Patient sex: M
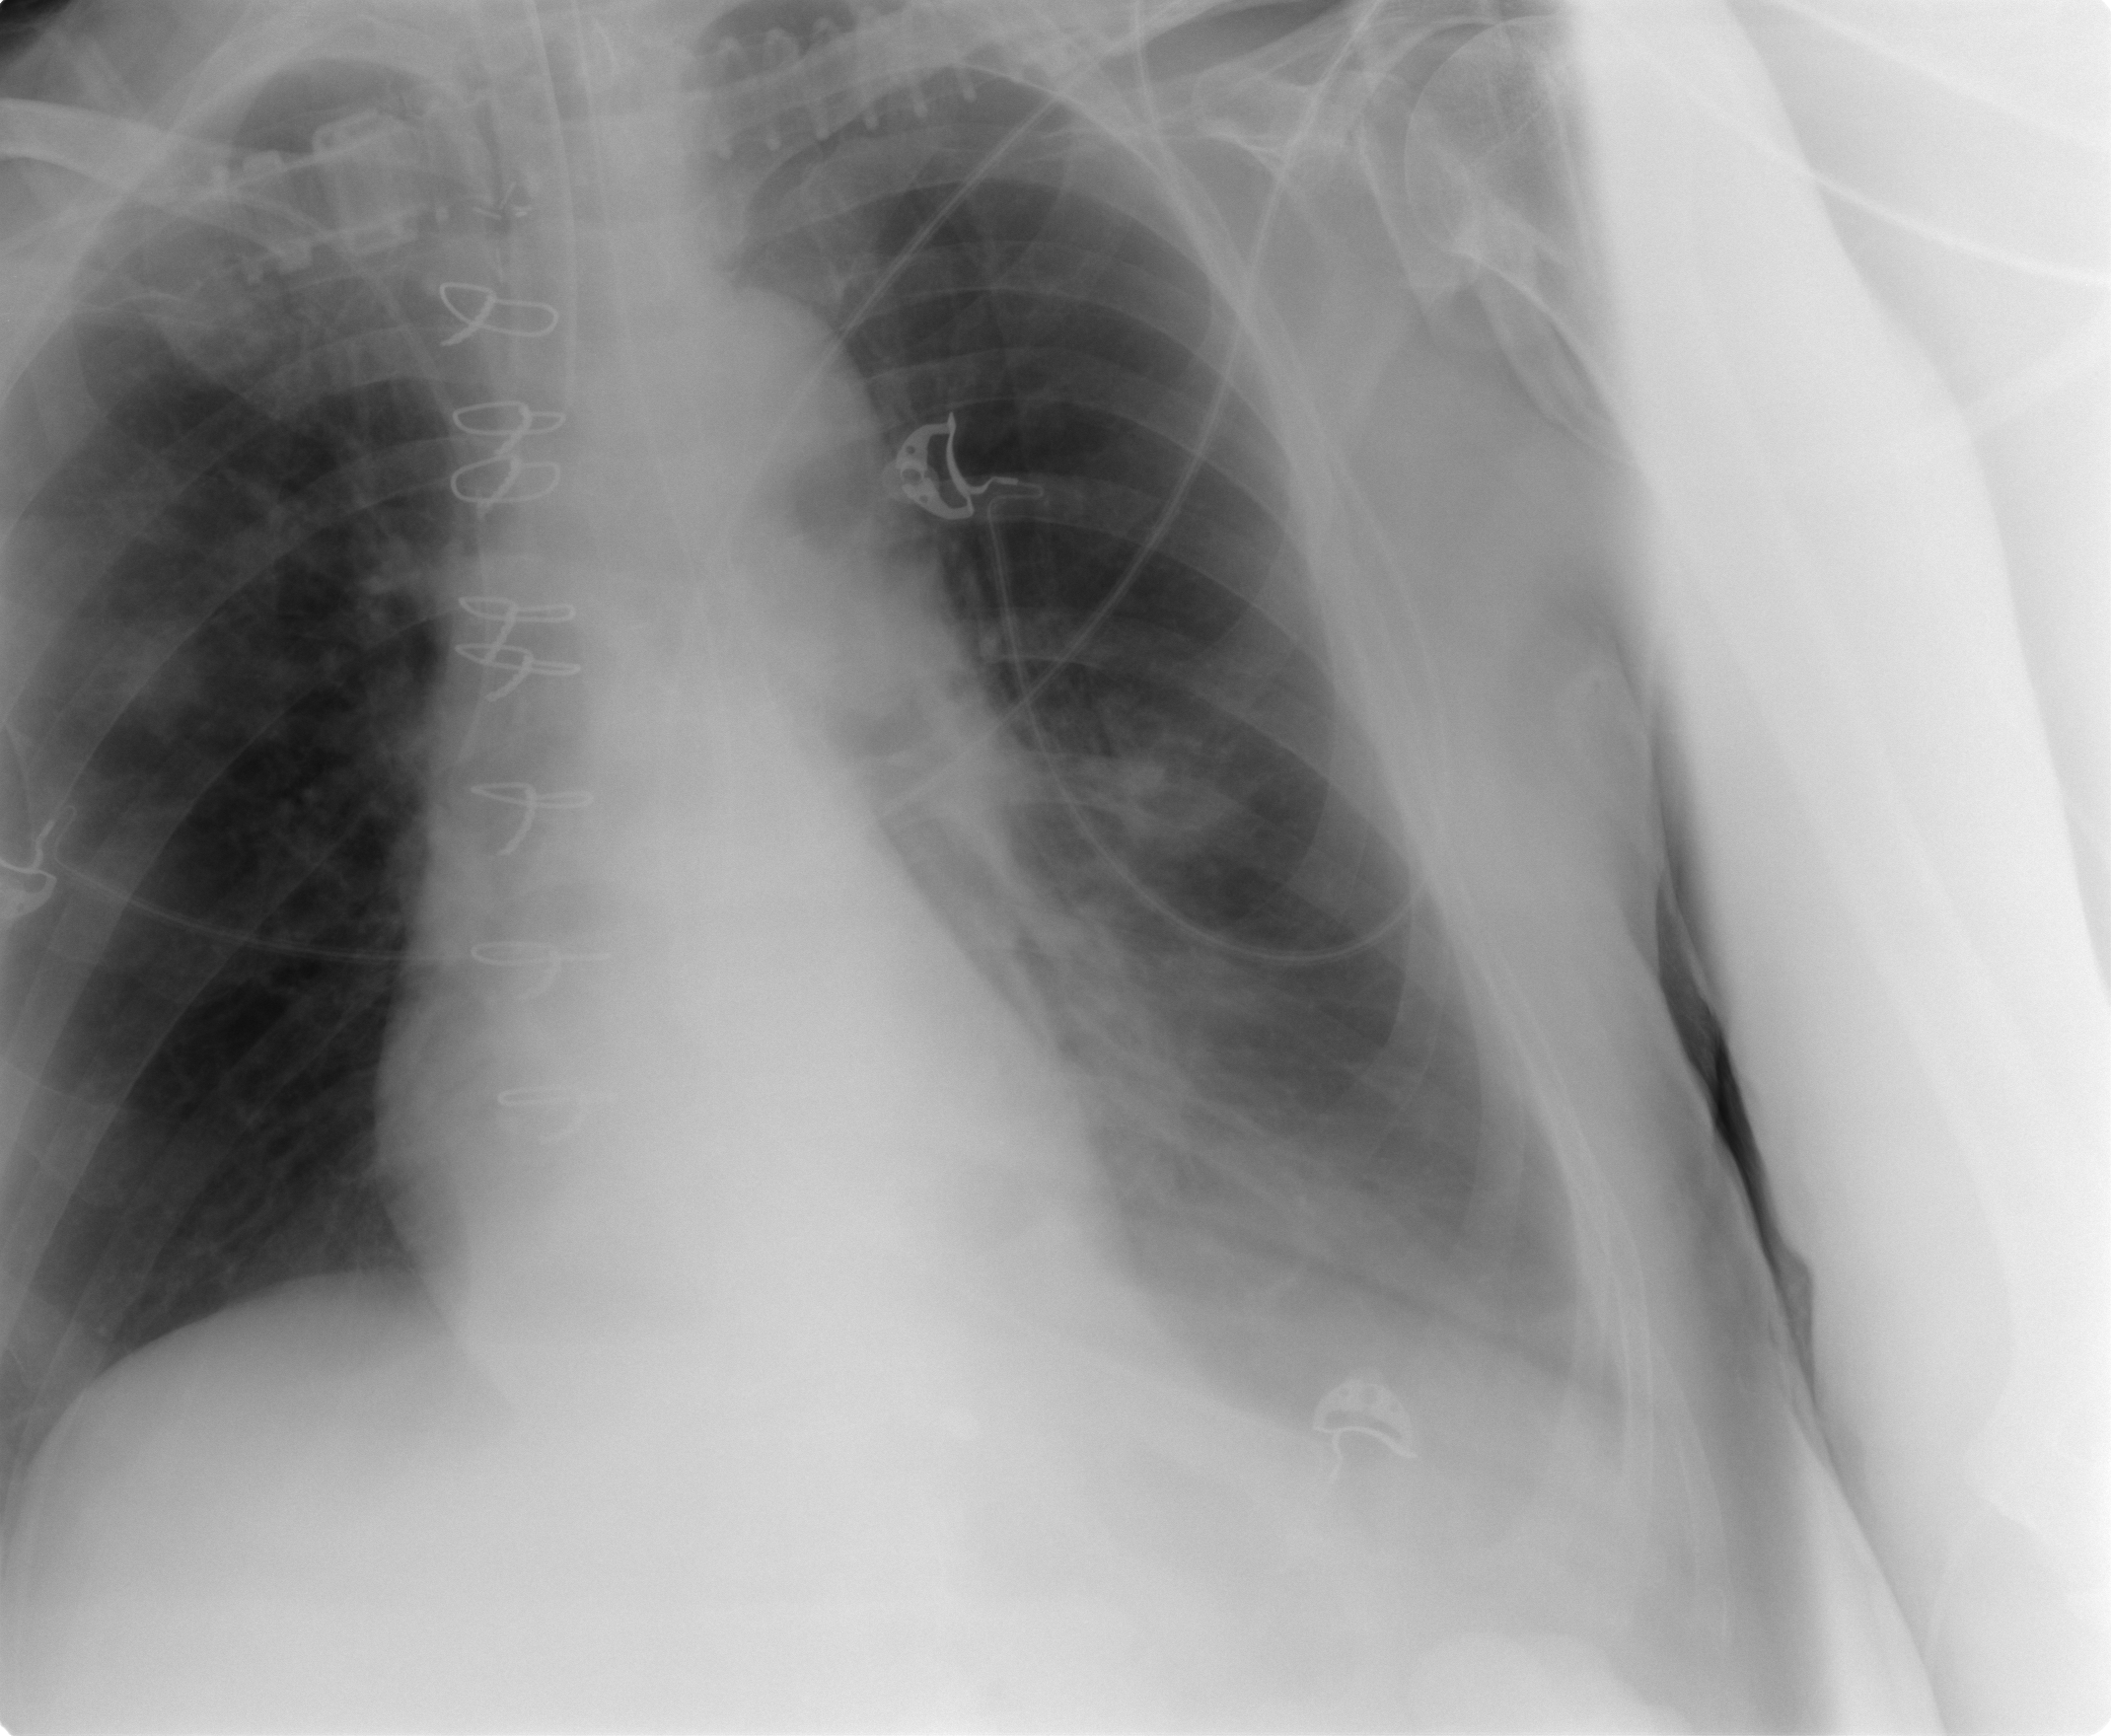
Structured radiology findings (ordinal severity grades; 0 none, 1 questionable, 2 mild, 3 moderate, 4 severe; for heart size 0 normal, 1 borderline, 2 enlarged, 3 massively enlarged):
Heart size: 0
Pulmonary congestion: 0
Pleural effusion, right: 0
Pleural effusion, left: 2
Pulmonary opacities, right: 0
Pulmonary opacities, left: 0
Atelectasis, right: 0
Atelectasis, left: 2